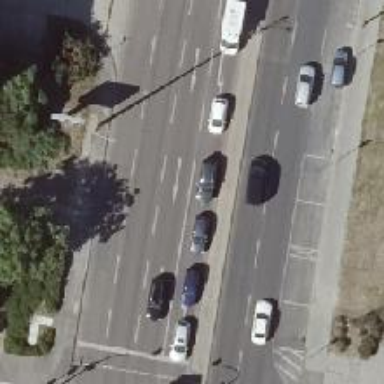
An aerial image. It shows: Primary highway with lane markings and parking available on the right lane. The surface is asphalt.